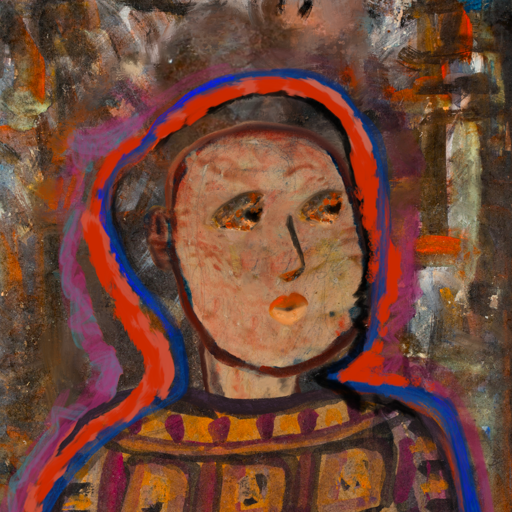
Background: GypsyQueen, Head And Neck Side: Orphan, Face Side: Gypsy_Queen, Bust: Doll, Hair Side: Experience, Head Accessory: Blank, Second Necklace: Blank, Necklace: Blank, Baby: Blank